Field crop: maize
Growth stage: 2
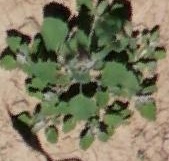
Species: chenopodium